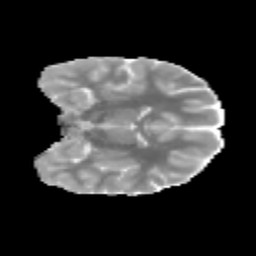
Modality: MD
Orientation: coronal
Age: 12
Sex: male
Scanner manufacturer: siemens
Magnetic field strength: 3 T
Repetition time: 3.8 s
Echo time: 0.07 s